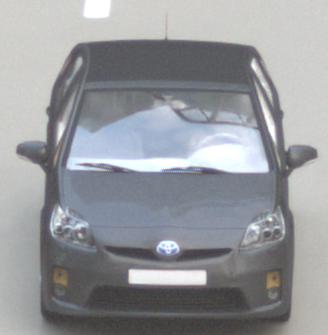
Make: Toyota
Model: Prius 1.5 Hybrid
Detailed model: Prius (HW2)
Model produced from: 2006/03
Model produced until: 2009/06
Doors: 5
Color: gray
Road condition: wet road
Daytime: morning or afternoon
Contrast: low contrast